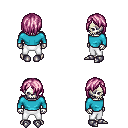
a pixel art fantasy rpg character, male body template, skeleton, teal long-sleeve shirt, white pants, pink bangs hairstyle, metal boots, four views (front, back, left, right), 2x2 character sprite sheet, small pixel art, hard edges, no anti-aliasing